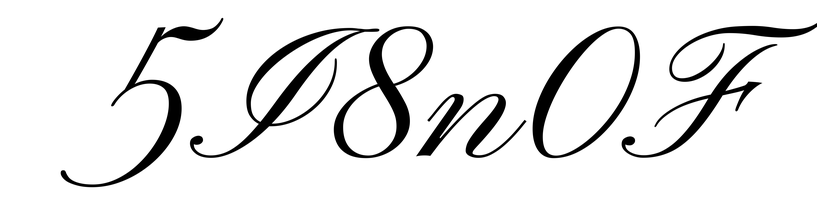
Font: PinyonScript-Regular